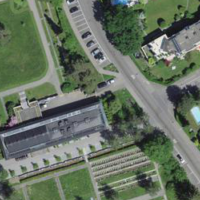
EUNIS habitat code: 55
Species observed at this site:
Clematis vitalba
Geranium sanguineum
Apis mellifera
Carpinus betulus